Question: I have create a table in MySQL where i have all the names of data I'm going to bring in from FRED data.

Now I want to make a new table, where the 1504 names in my example table above, each has one column.
'''
AAA AAA10M AAAFFM ADBJORNS and so on.
'''
So every name in fred_namecol should get one column each with numeric as value. Is there a easy way to do this instead of writing everyone manually?
Maybe there is a way too loop trough each name and make a column for them into a new table?
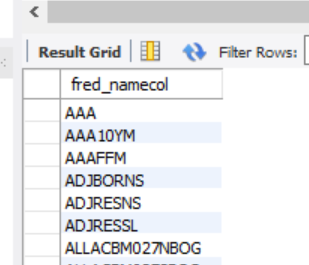
Answer: Yes. There is a way.
In the following query; WRITE_YOUR_TABLE_NAME_HERE with the name of the table which contains column:
'''
drop table if exists columns_over_1000;
set @prefix = 'CREATE TABLE columns_over_1000 (';
set @suffix = '
);';
select @create_table_sql := concat(
@prefix,
group_concat('
'', fred_namecol, '' INT'),
@suffix)
from 'WRITE_YOUR_TABLE_NAME_HERE';
PREPARE stmt1 FROM @create_table_sql;
EXECUTE stmt1;
DEALLOCATE PREPARE stmt1;
select * from columns_over_1000;
'''